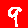
Digit: 9